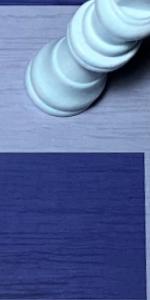
Label: Empty